Breast ultrasound image
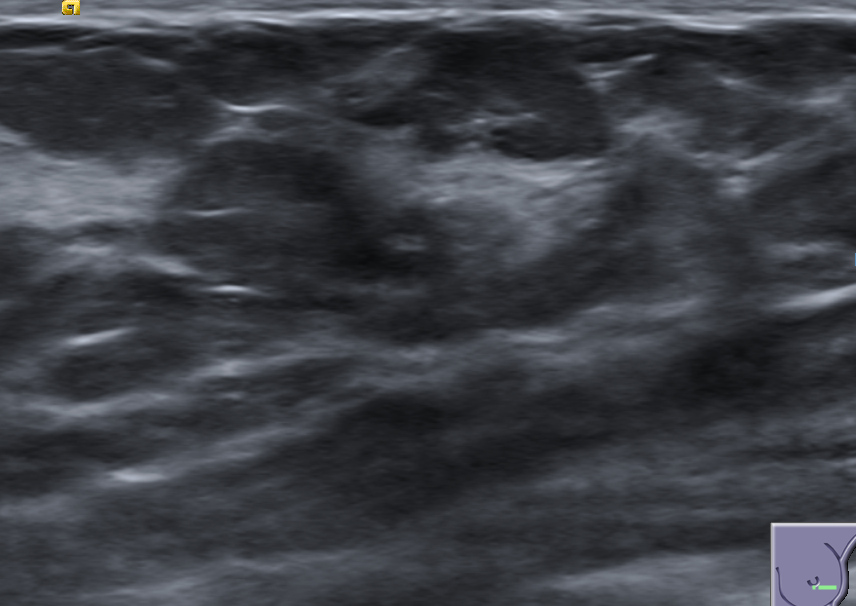
Diagnosis: normal